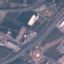
Label: Highway